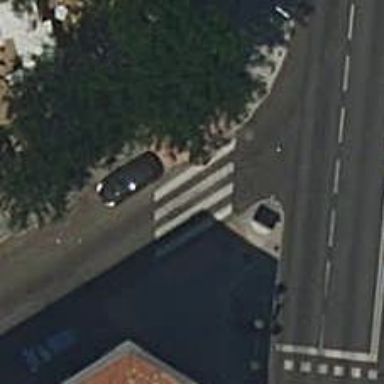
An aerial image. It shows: Uncontrolled crossing on the road.